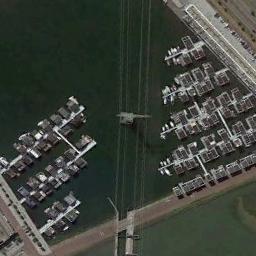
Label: harbor